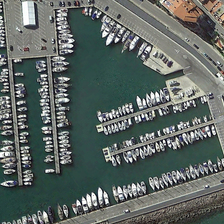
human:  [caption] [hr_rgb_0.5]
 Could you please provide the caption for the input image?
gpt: there is a broad road next to the harbour .

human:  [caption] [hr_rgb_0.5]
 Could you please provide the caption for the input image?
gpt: there are a lot of white ships parked in the harbor .

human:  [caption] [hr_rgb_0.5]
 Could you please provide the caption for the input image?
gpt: there is a broad road next to the harbour .

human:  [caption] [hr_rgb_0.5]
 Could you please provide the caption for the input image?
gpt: there are a lot of white ships parked in the harbor .

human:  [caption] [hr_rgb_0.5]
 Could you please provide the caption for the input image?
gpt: there is a broad road next to the harbour .